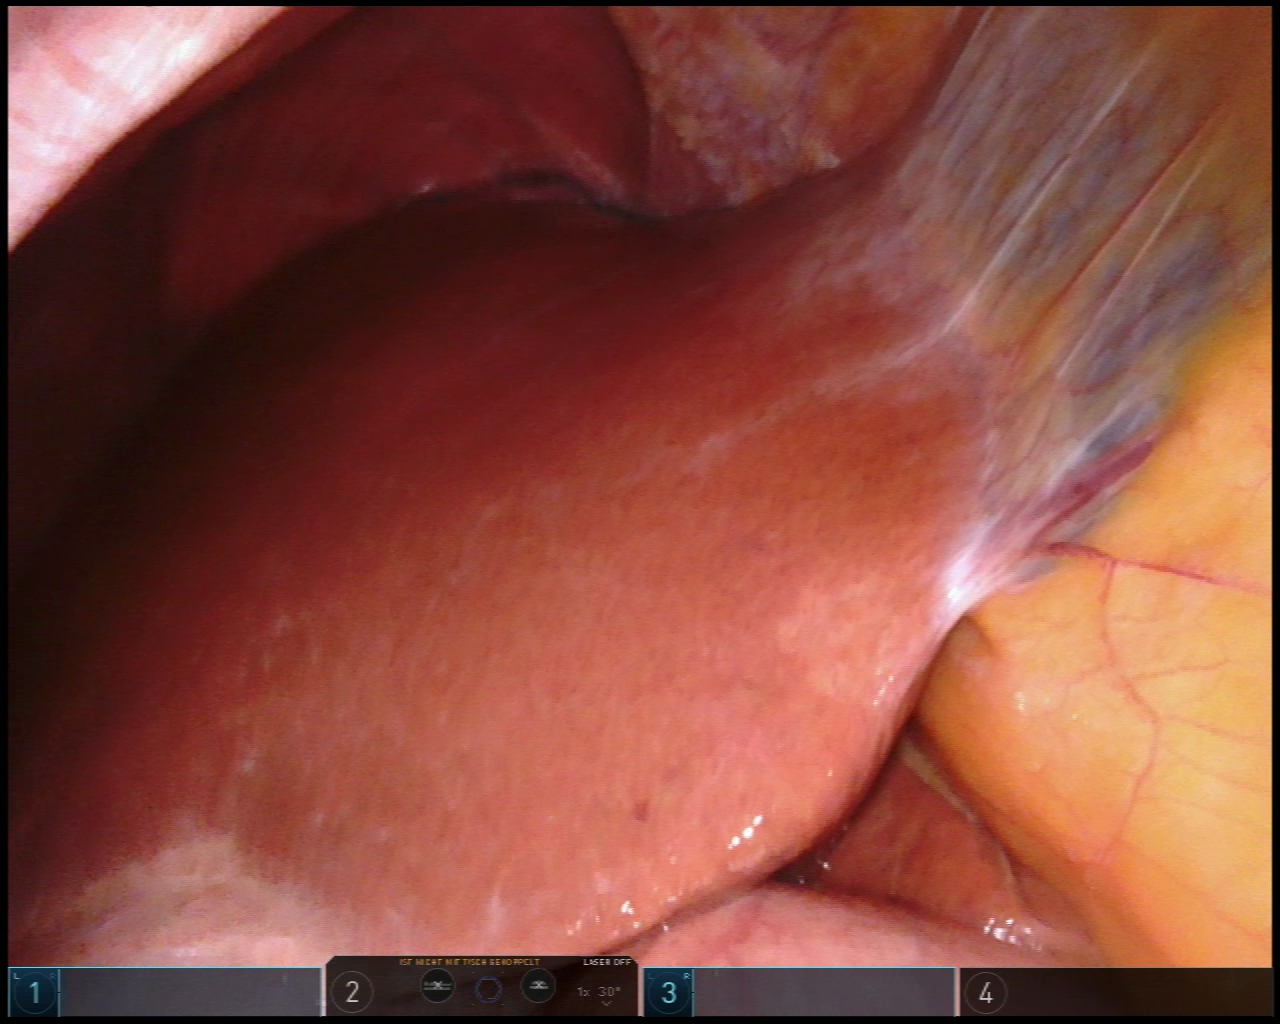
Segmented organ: liver
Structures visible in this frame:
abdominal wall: yes
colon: no
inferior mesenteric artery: no
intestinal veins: no
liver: yes
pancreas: no
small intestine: no
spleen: no
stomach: yes
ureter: no
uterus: no
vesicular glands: no